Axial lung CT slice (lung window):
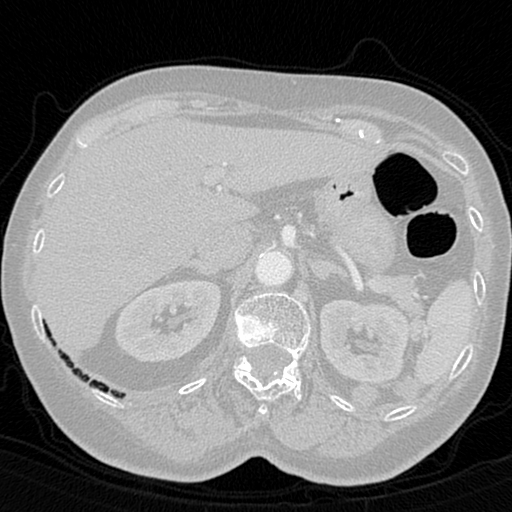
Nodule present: no